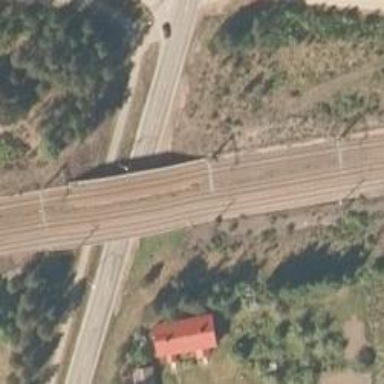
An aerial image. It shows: Bridge with railway tracks. The electrified line has continuous contact line.